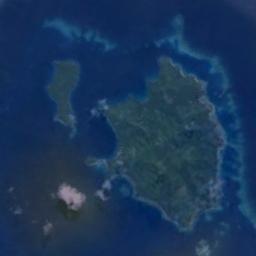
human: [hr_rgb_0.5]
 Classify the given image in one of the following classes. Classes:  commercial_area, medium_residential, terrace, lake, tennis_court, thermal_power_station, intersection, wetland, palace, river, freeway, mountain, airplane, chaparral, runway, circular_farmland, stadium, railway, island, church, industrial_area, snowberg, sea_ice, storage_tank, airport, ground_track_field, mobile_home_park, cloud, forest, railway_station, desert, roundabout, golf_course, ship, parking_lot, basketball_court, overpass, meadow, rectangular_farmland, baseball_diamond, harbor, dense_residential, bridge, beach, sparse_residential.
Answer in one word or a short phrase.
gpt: island